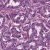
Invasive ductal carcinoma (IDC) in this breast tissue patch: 1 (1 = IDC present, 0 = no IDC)